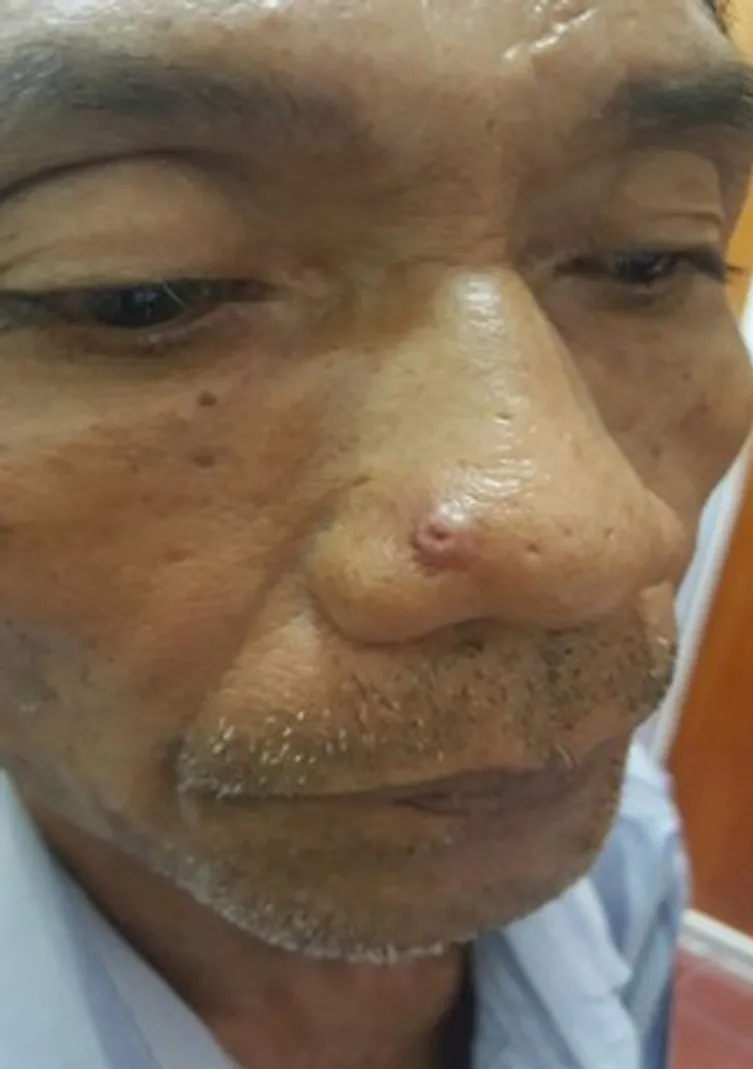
Clinical picture of solitary nodule with central ulceration on nasal area.
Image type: medical_photograph (other_medical_photograph)